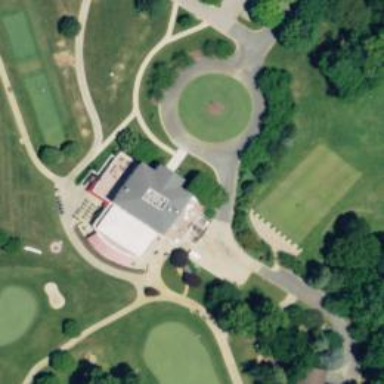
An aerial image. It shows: Pathway for golfing.